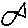
Label: fish